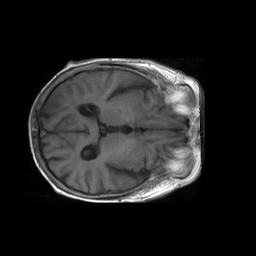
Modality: T1w
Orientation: axial
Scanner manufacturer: philips
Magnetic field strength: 1.5 T
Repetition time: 0.375 s
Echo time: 0.011 s